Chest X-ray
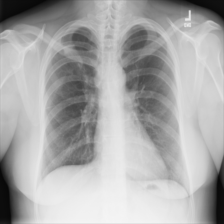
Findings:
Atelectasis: negative
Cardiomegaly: negative
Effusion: negative
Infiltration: negative
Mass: negative
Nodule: negative
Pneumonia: negative
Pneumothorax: negative
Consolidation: negative
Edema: negative
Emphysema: negative
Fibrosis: negative
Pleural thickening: negative
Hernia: negative